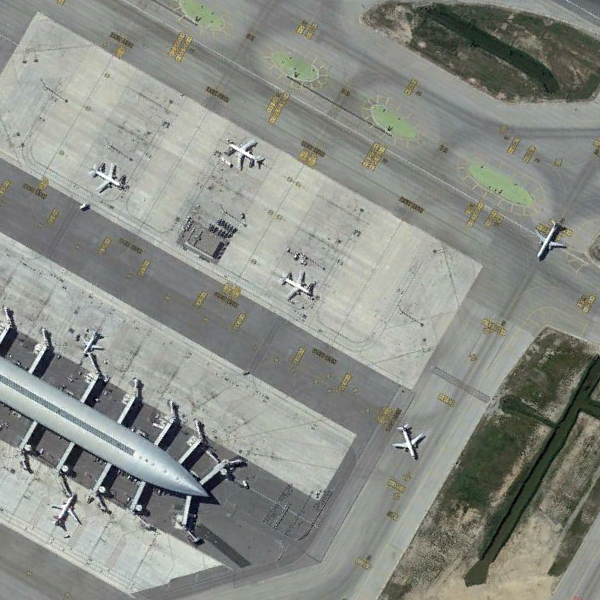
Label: Airport